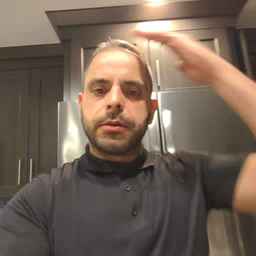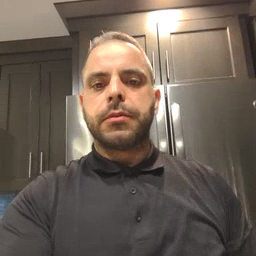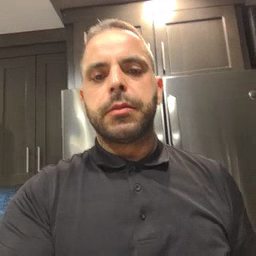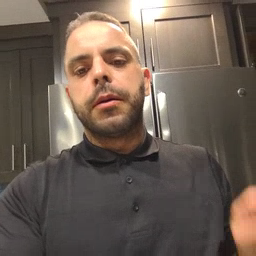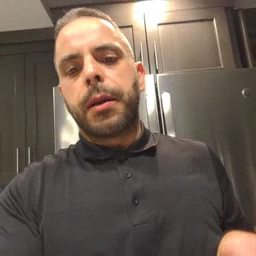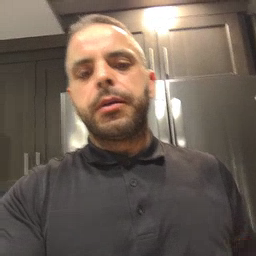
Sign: puppy